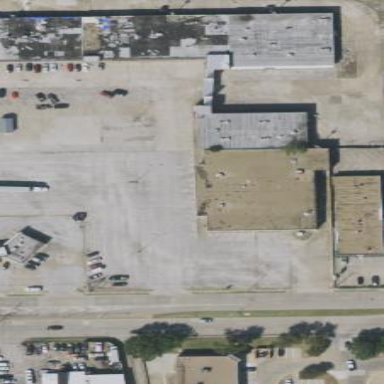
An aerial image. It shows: Retail building.